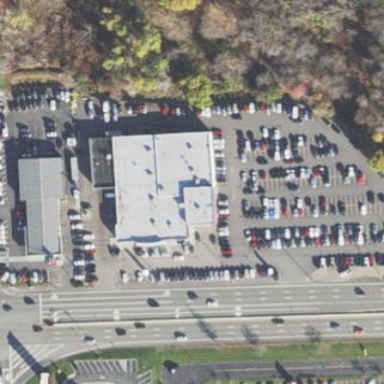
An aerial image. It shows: Building that houses car shop.